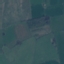
Land use / land cover class: Pasture